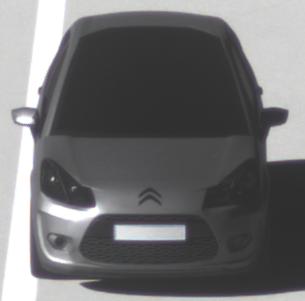
Make: Citroen
Model: C3 1.1
Detailed model: C3 (II)
Model produced from: 2010/01
Model produced until: 2012/03
Doors: 5
Color: gray
Road condition: dry road
Daytime: midday
Contrast: high contrast